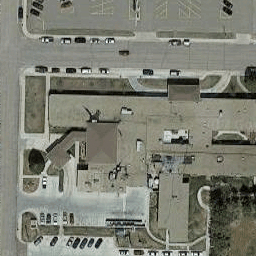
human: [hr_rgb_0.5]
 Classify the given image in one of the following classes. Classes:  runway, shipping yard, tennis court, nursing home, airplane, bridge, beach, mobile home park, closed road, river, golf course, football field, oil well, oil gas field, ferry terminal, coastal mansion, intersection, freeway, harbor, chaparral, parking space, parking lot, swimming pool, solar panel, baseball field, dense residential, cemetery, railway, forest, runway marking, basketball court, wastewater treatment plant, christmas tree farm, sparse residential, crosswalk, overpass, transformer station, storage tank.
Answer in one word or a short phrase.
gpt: nursing home